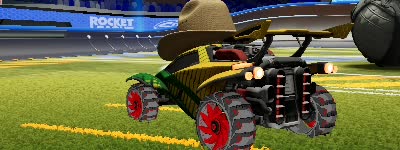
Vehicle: octane